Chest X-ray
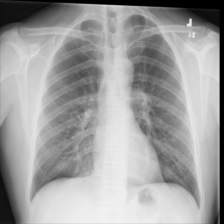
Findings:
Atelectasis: negative
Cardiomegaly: negative
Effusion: negative
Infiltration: negative
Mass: negative
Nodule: negative
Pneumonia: negative
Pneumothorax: negative
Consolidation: negative
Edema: negative
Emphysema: negative
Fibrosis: negative
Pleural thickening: negative
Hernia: negative